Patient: sex F, age 59
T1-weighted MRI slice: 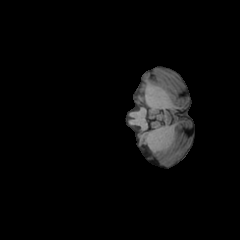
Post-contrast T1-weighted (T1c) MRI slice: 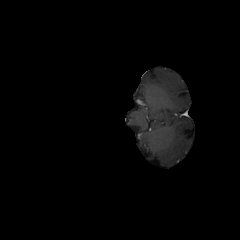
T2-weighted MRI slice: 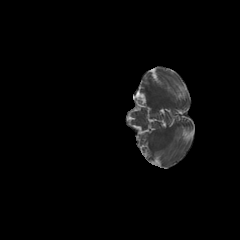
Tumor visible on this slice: no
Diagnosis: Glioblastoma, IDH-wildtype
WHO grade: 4